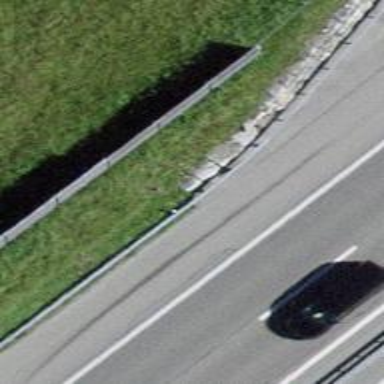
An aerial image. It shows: Guard rail as barrier.